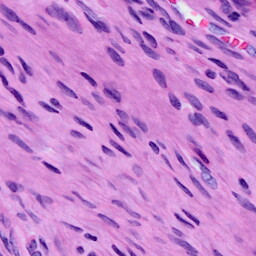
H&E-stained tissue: Cervix